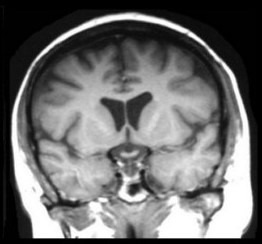
Label: notumor